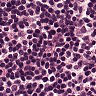
Metastatic tissue present: no